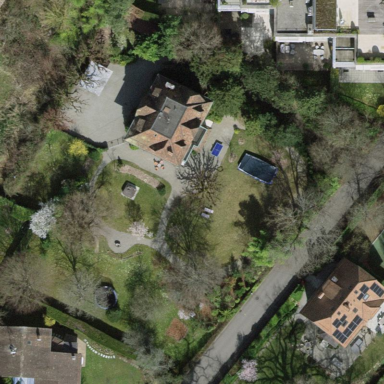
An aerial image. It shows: Garden enclosed by fence.